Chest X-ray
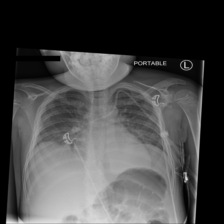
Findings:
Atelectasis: negative
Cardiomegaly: negative
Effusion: negative
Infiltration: positive
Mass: negative
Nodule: negative
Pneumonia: negative
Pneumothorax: negative
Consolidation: negative
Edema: negative
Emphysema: negative
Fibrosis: negative
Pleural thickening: negative
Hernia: negative